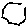
Label: hexagon